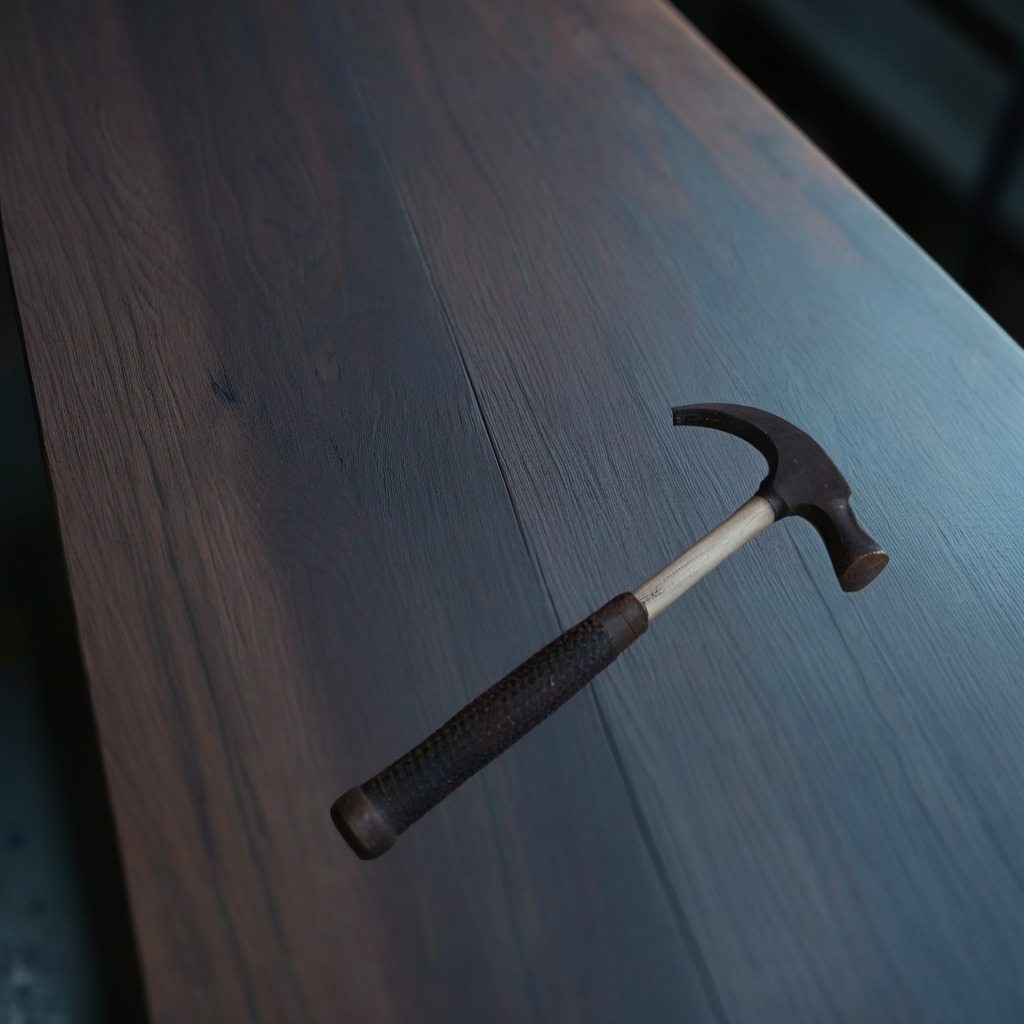
A hammer lies on a table in a small garage at twilight.